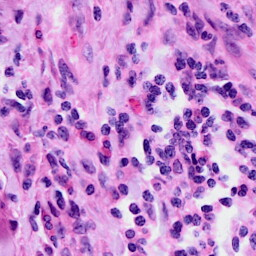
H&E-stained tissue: Cervix